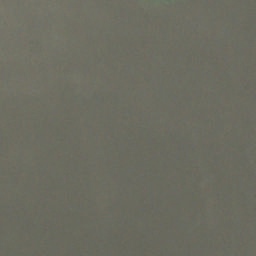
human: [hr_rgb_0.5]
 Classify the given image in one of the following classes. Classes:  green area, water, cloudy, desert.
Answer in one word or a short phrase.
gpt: cloudy